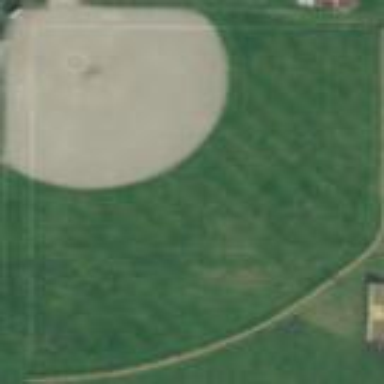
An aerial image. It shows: Baseball pitch for leisure land activities.